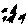
Label: star